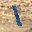
Label: 1